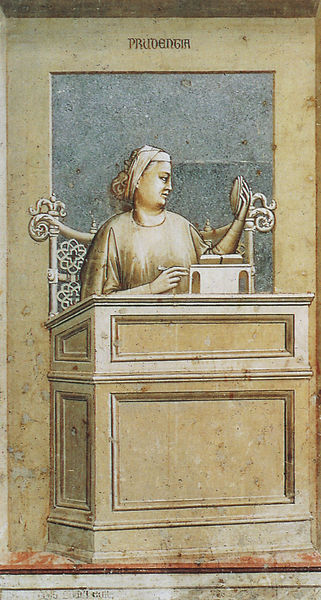
Titel: Arenakapelle / Scrovegni-Kapelle
Künstler: Giotto di Bondone
Standort: Padua, Arenakapelle (EU - I - Venetien)
Schlagwörter: blau, hand, gelb, braun, frau, haar, kleid, nase, profil, tisch, weiss, zeichnung, rot, tuch, beige, ornament, gericht, mensch, rahmen, stehen, bild, porträt, spiegel, figur, haare, tugend, arbeit, relief, schreibtisch, rede, haarband, thron, kopftuch, podest, antike, buch, illustration, allegorie, personifikation, stift, pult, katheder, rosette, schreiben, antik, mittelalter, predigt, schreiber, griffel, todsünde, manuskript, gefache, klugheit, prudentia, schreiben#, prudengia